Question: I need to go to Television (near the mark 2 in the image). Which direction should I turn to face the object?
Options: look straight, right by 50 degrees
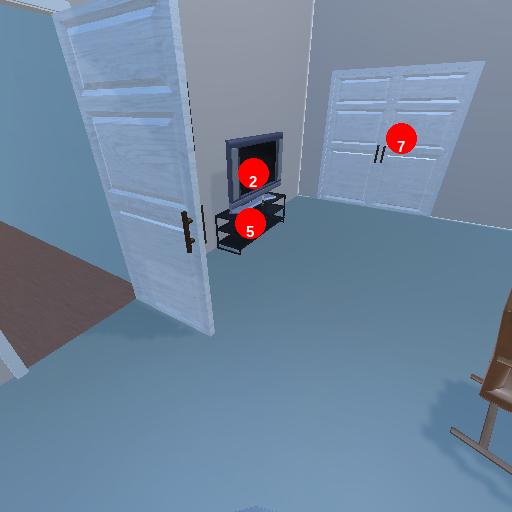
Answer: look straight